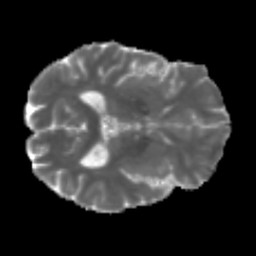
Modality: MD
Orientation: axial
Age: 35
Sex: male
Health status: healthy
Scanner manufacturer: siemens
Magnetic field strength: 3 T
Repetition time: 3.6 s
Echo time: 0.092 s